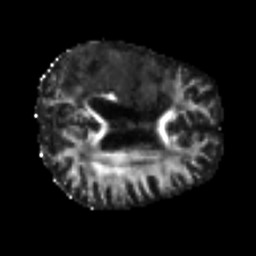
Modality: FA
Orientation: axial
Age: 73
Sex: male
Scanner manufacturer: siemens
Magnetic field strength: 3 T
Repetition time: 4.999 s
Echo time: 0.07946 s